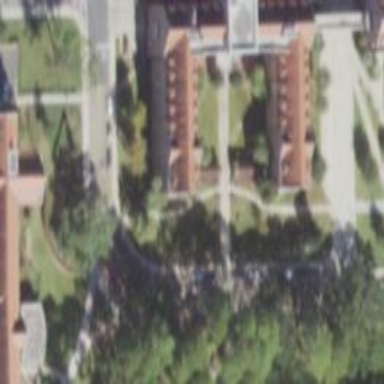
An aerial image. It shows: Dormitory building serving as student accommodation.